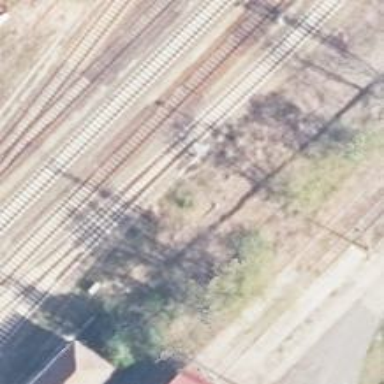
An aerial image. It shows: Railway switch.